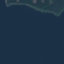
Label: SeaLake